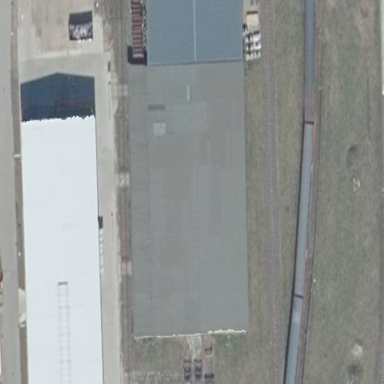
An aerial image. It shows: Warehouse building.